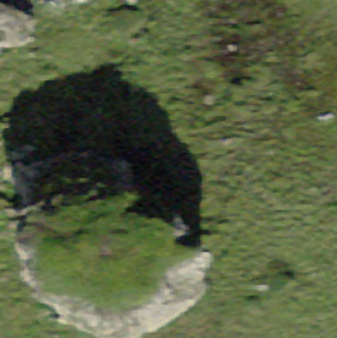
Label: bouldering_area